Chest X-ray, PA view. Patient: 53 years old, sex F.
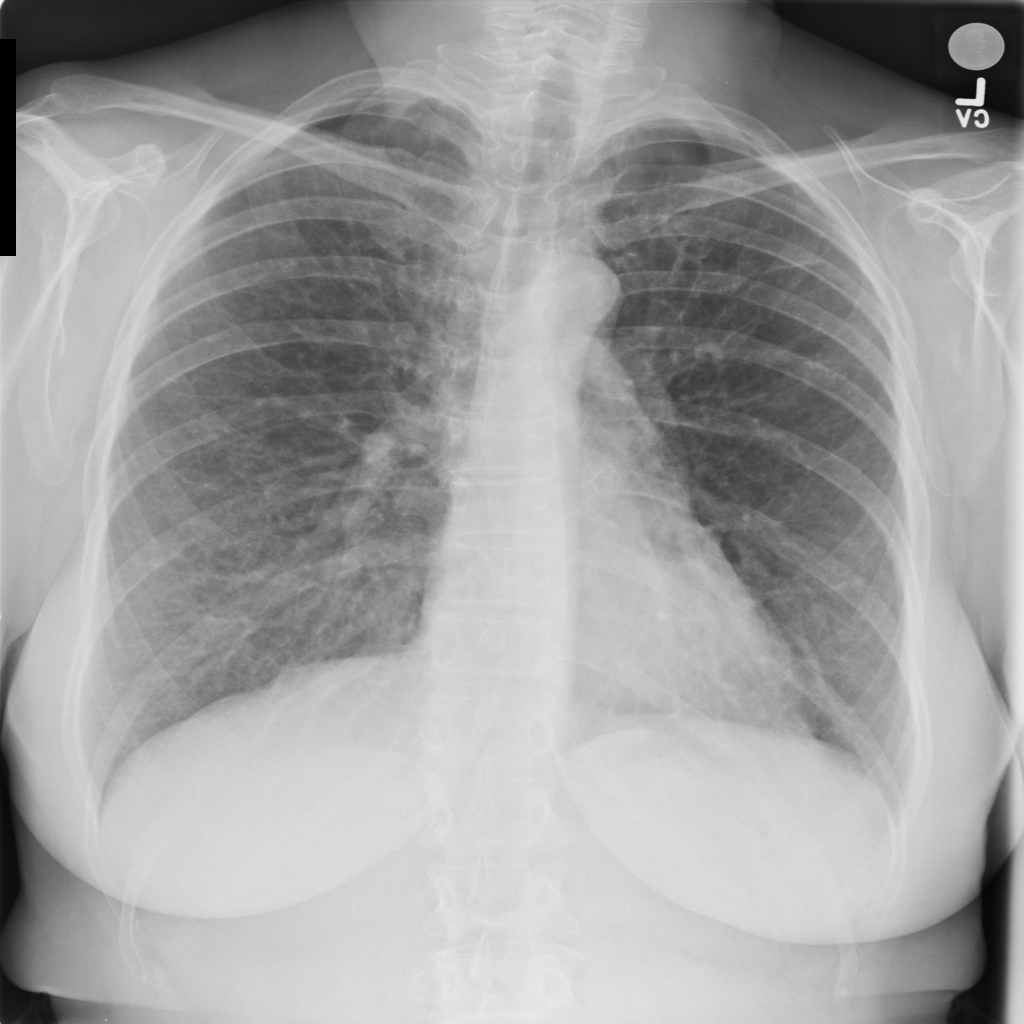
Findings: No Finding